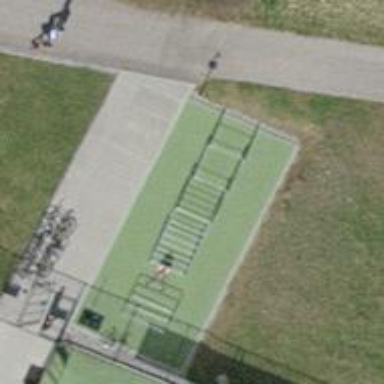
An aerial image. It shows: Fitness station in leisure land.